Question: MSVC will remove unused 'char*' strings from compiled executables:
'''
#include <stdio.h>
char* test = "Hey, I'm a string.";
char* test2 = "I'm yet another string.";
int main(int argc, char* argv[])
{
puts("test123");
puts(test2);
getchar();
return 0;
}
'''
IDA string list:

What can I do to force MSVC to leave these strings in the '.exe'?
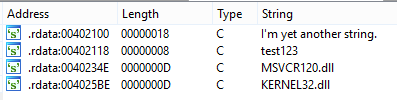
Answer: From the <URL>:
> keeps functions and data that are never referenced.
If you only want to keep specific data, then use <URL>: '/INCLUDE:test'.